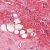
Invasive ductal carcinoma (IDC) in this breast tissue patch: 0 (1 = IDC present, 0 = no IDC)